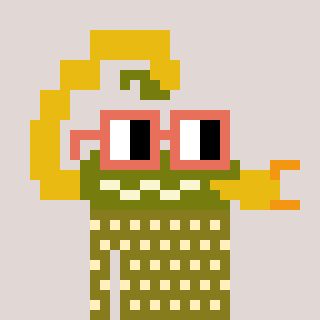
a pixel art character with square orange glasses, a scorpion-shaped head and a gunk-colored body on a warm background